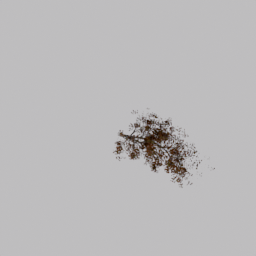
Label: nature